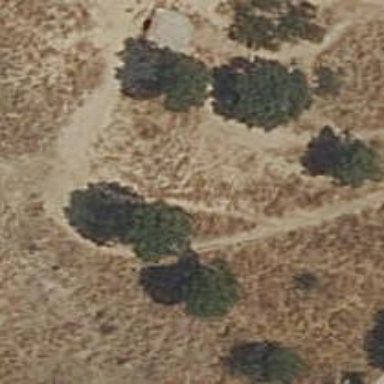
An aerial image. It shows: Dirt path.